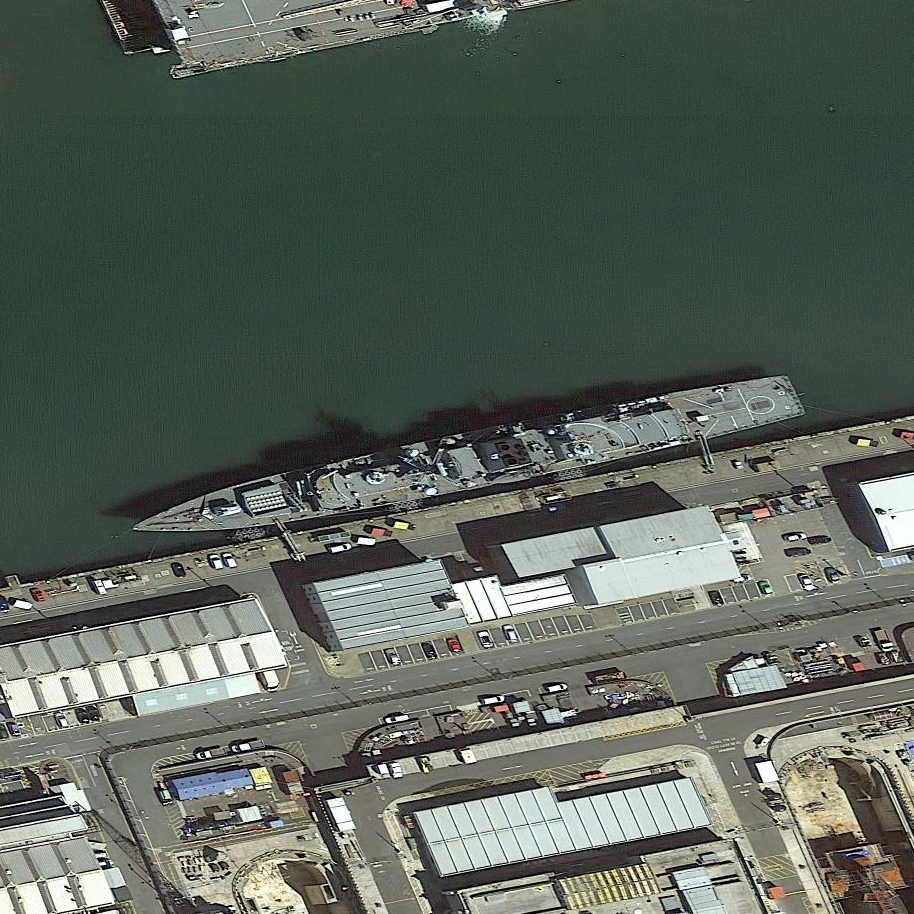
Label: destroyer